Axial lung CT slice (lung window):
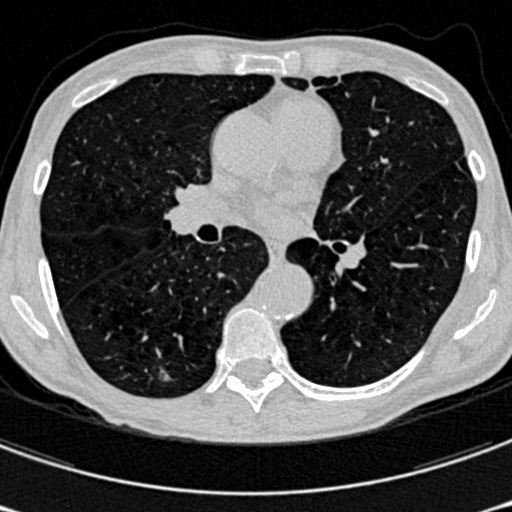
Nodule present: no